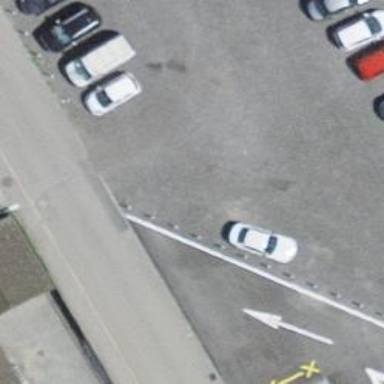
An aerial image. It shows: Charging station.